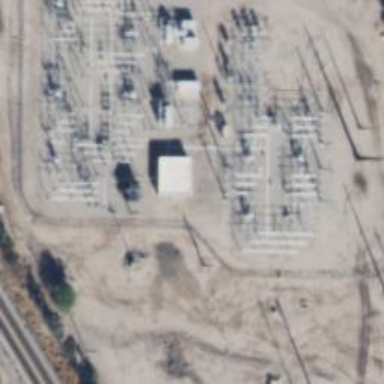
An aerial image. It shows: Switch used for power control.